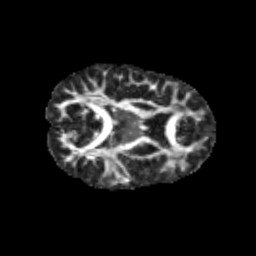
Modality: FA
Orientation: axial
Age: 10
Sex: female
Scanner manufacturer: siemens
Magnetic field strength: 3 T
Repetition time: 3.8 s
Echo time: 0.07 s